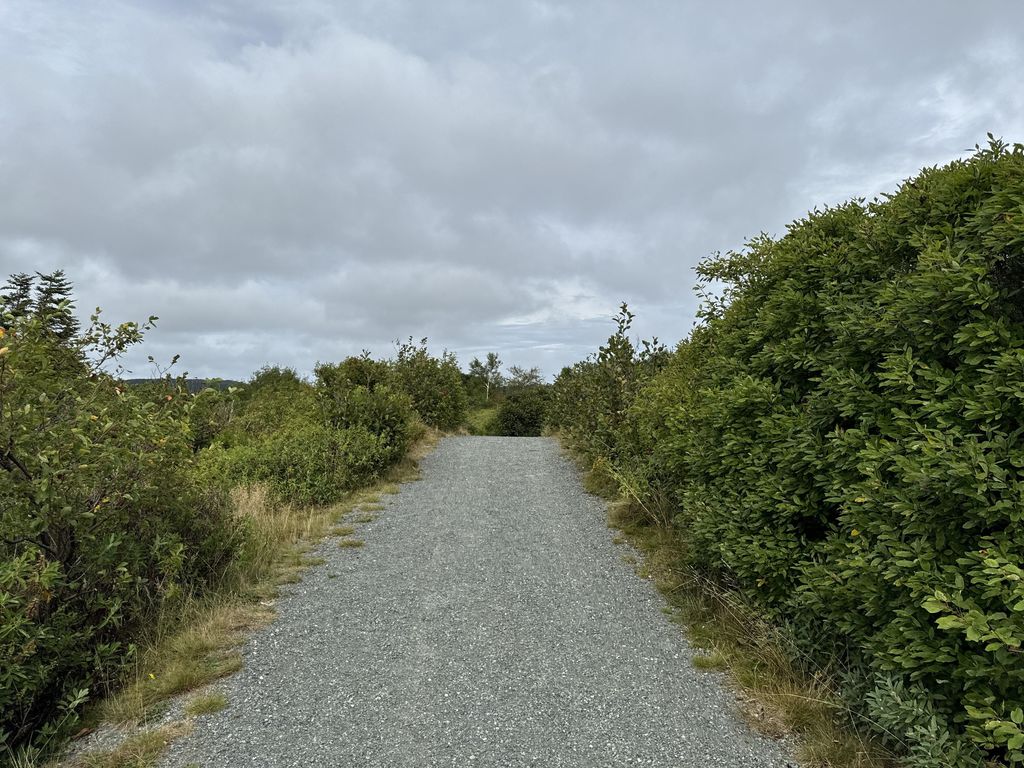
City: st_johns